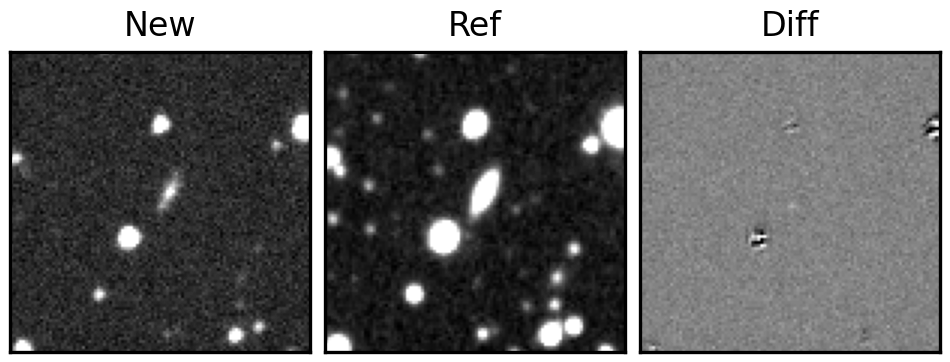
Label: real